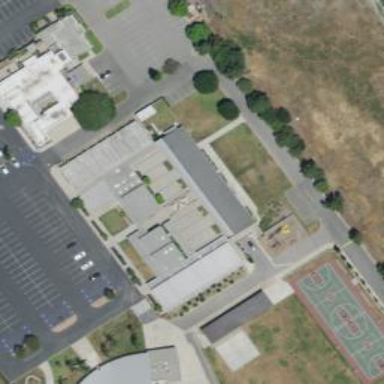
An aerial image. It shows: School.